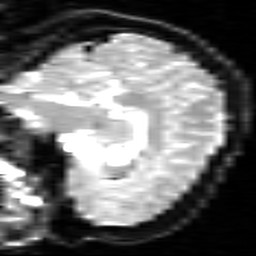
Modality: inplaneT2
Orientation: sagittal
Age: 29
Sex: female